一年级 · 算术
只鸭子, 游走了 1 只，还剩下 3 只。 ( )

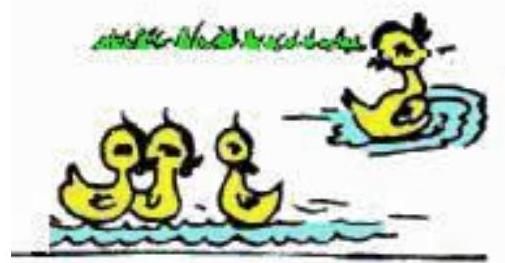
答案: \sqrt{ }$